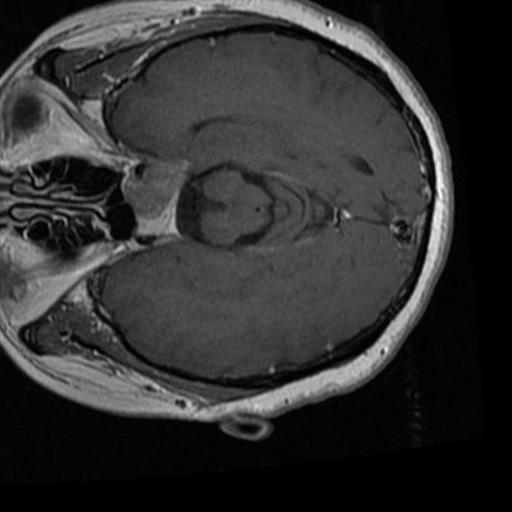
Label: brain_tumor